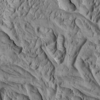
Label: not_dusty